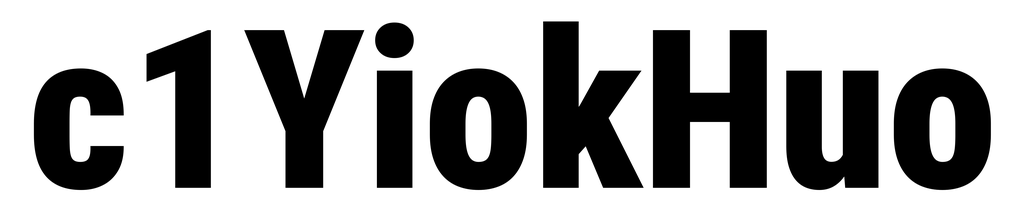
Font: Roboto_Condensed_Black